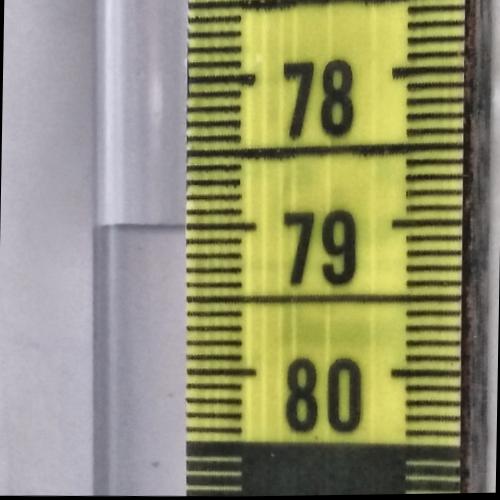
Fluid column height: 79.0 cm